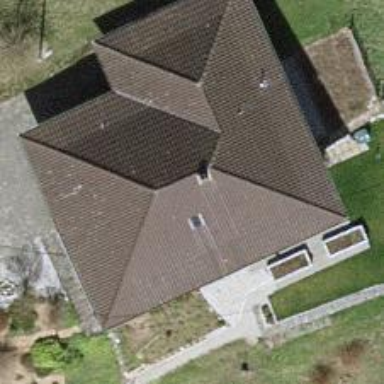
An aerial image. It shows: View of roof edge.